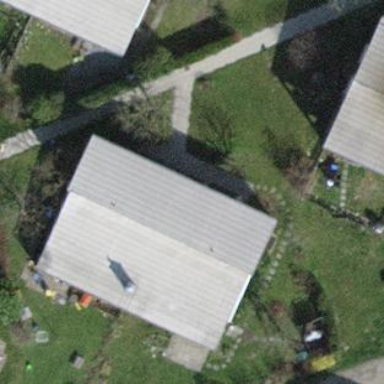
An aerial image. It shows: Semidetached house with flat roof.